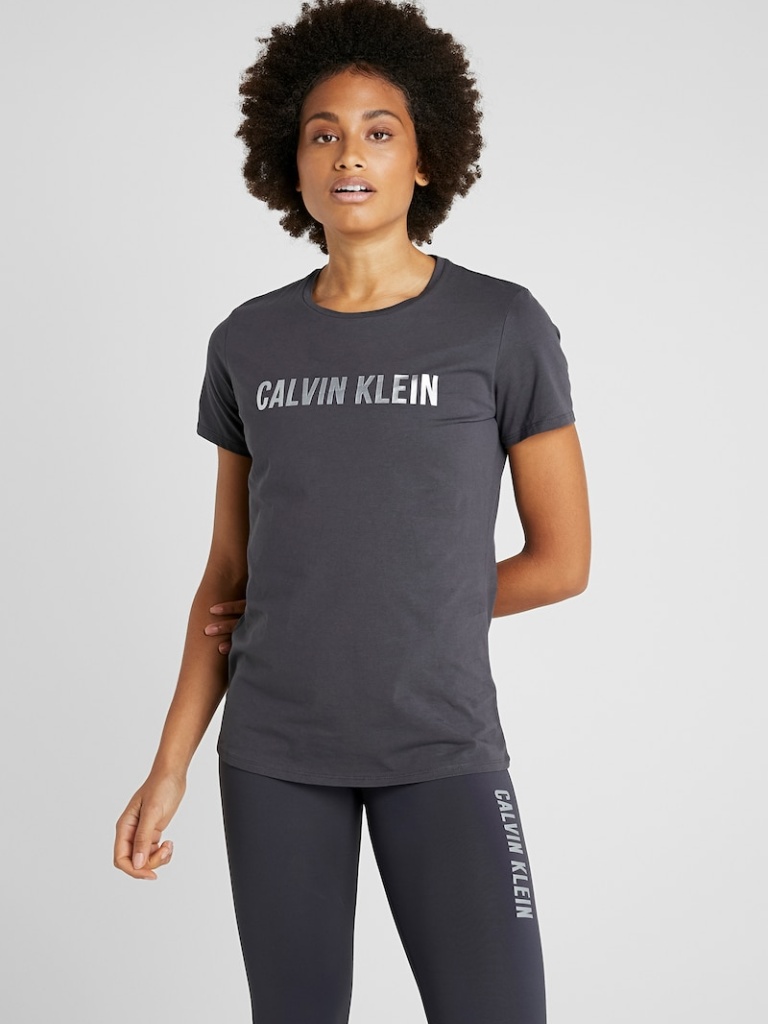
cotton tight short sleeve hip length Untucked crew t-shirt